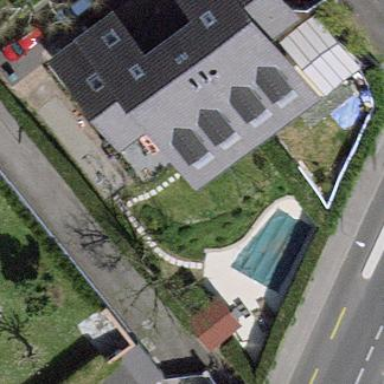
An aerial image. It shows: Garden surrounded by fence.